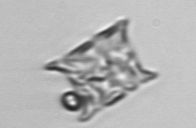
Label: Eucampia